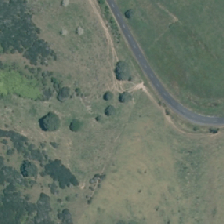
Land cover: low_producing_grassland